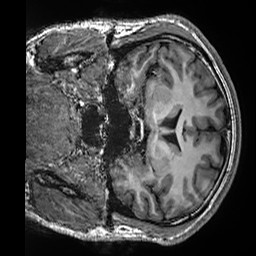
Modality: T1w
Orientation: coronal
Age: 32
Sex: male
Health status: healthy
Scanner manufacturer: siemens
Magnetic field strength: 3 T
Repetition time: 2.5 s
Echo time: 0.00299 s